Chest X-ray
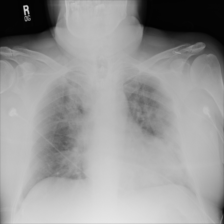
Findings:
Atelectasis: negative
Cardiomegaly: negative
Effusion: negative
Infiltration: negative
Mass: negative
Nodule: negative
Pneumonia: negative
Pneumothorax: negative
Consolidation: negative
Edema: negative
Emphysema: negative
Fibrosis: negative
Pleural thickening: negative
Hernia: negative